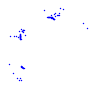
Particle: kaon